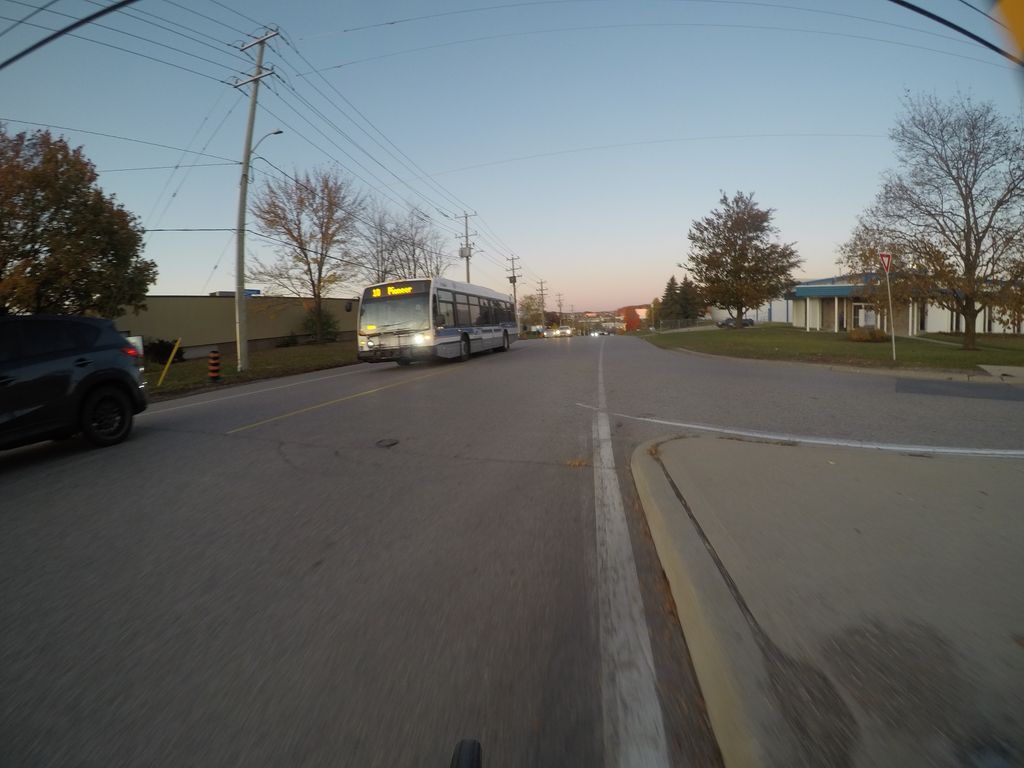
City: kitchener-waterloo